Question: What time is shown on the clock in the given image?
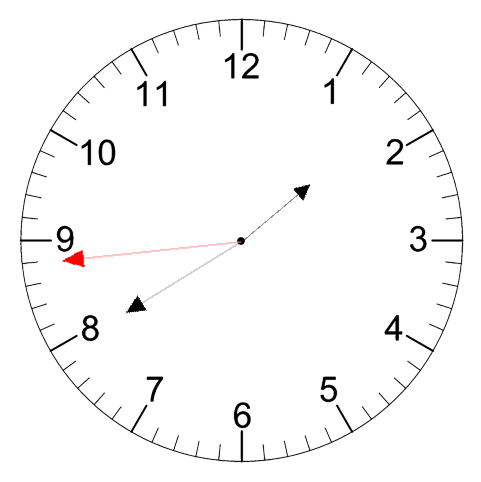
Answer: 01:39:44